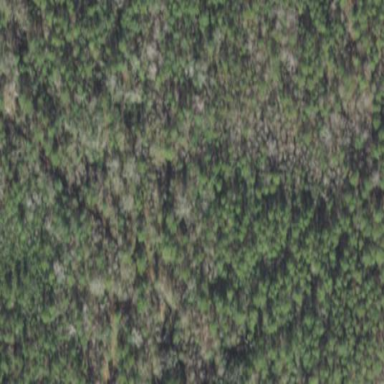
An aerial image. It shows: Mixed woodland with various types of leaves.